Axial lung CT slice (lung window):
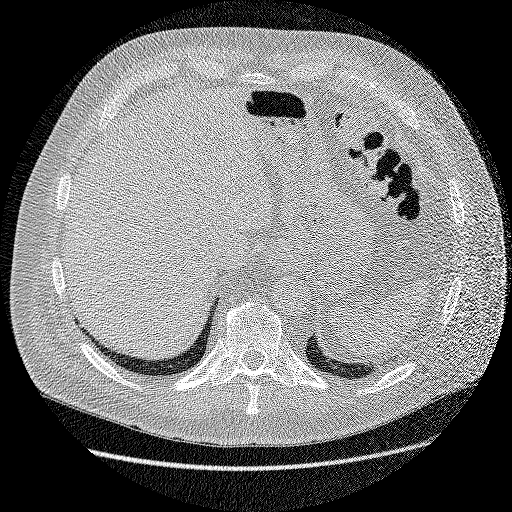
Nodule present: no